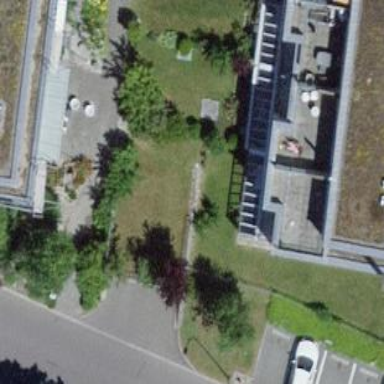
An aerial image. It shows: Simple and straightforward house.